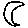
Label: moon